Question: I have a form generated by 'Zend_Form'. How do I include the data in the database by 'Zend_Db_Table' in table with relationship type many-to-many?
Please see the code: <URL> and image example:

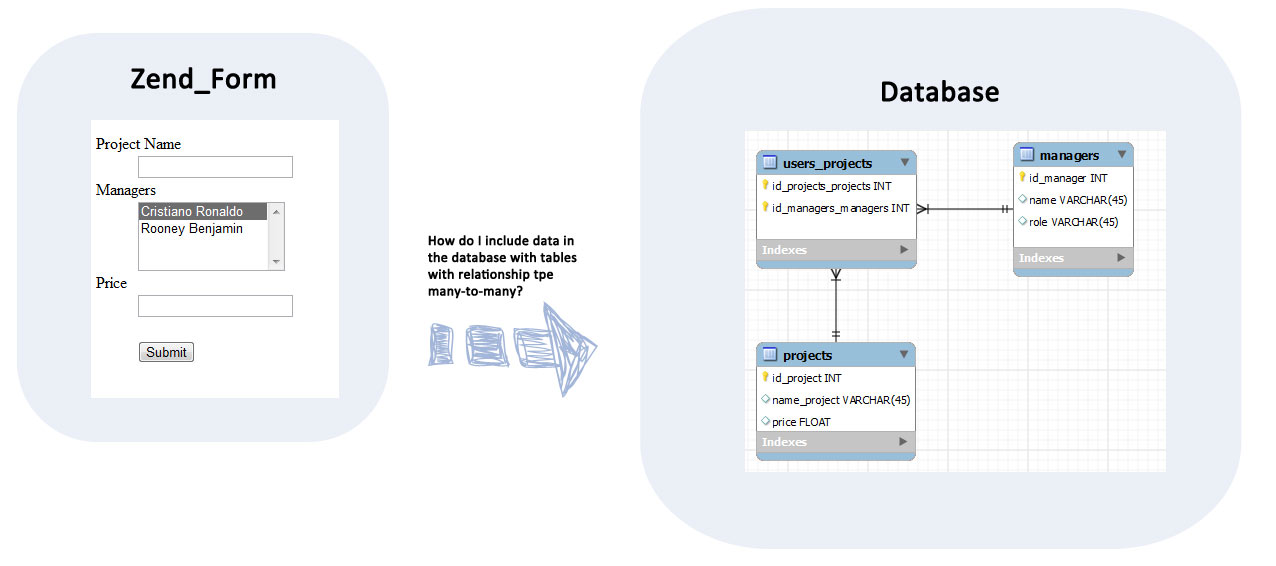
Answer: First you should insert parent table. You can get insert row id. So insert child data with parent row id. It is best way. Also you can write single query and run it single time.